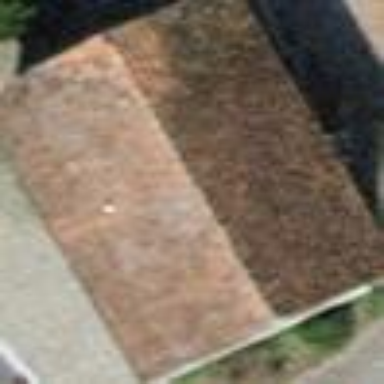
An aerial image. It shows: Shed building.